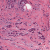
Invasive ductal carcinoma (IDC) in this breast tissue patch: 1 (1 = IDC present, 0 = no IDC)